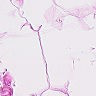
Metastatic tissue present: no